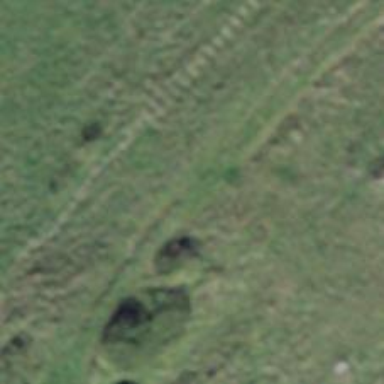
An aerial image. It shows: Track with grade 3 tracktype.